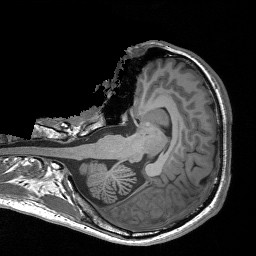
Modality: T1w
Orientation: axial